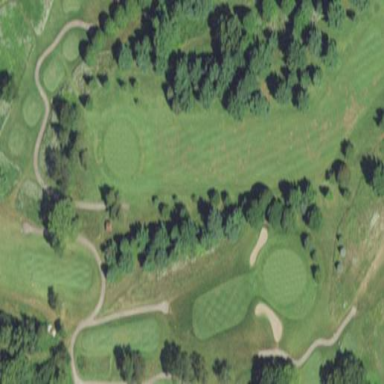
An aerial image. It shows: Rough grassy area used for golf.